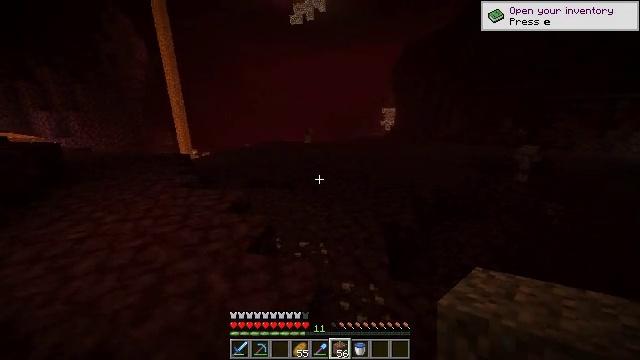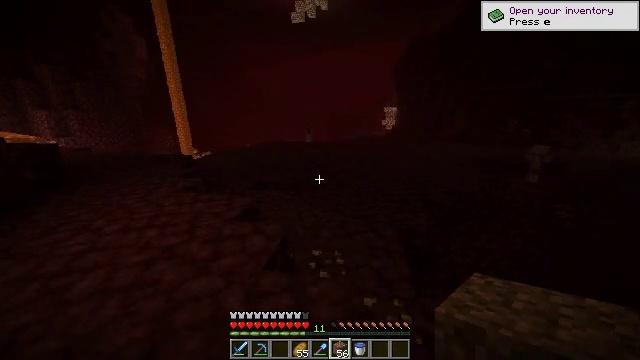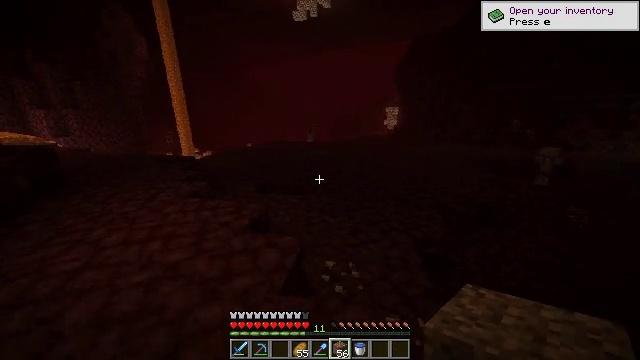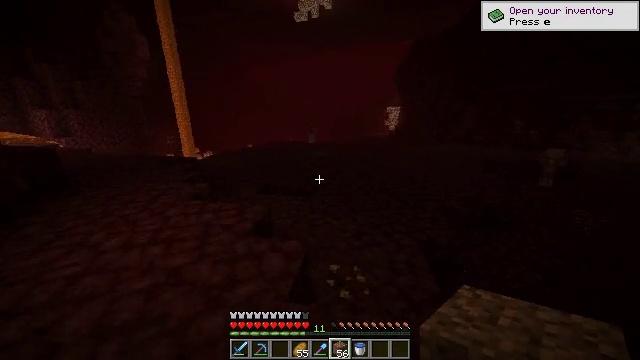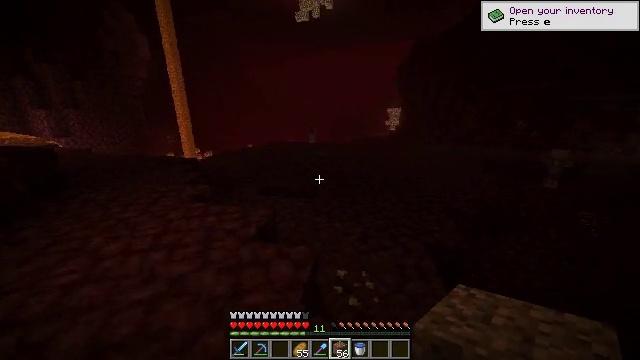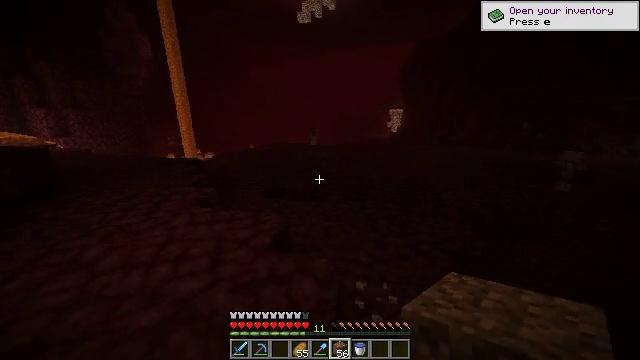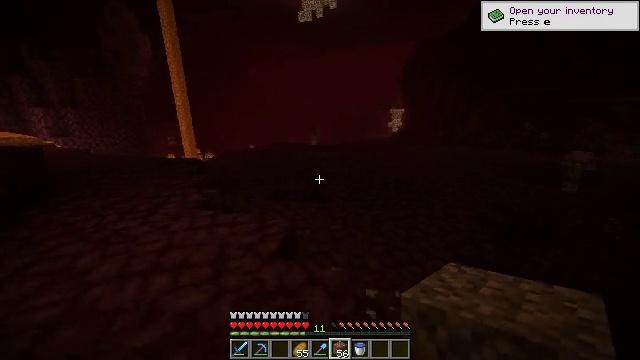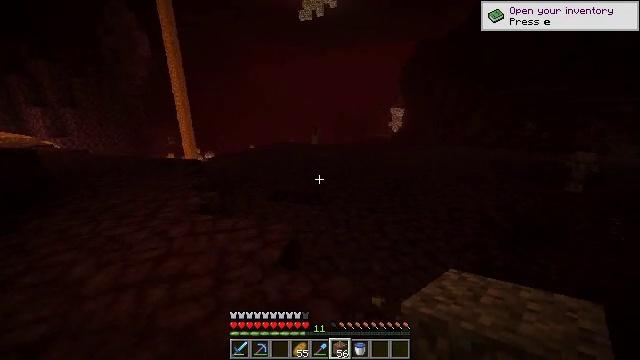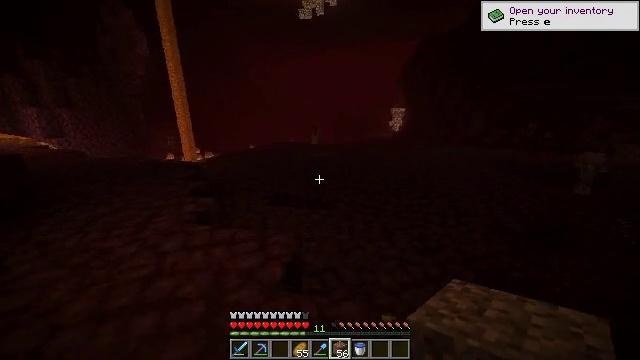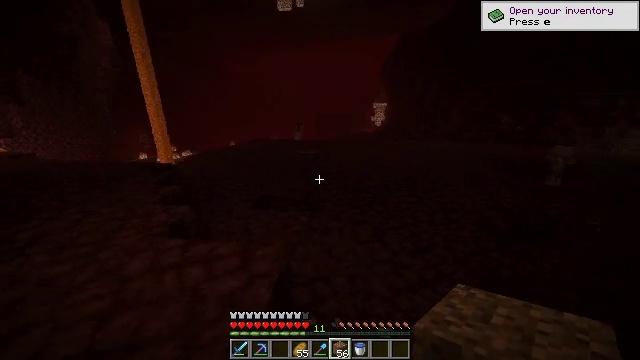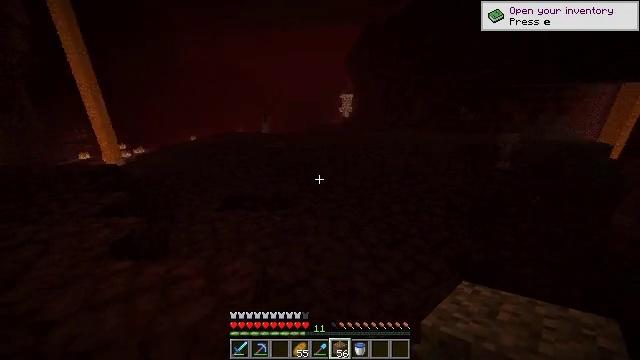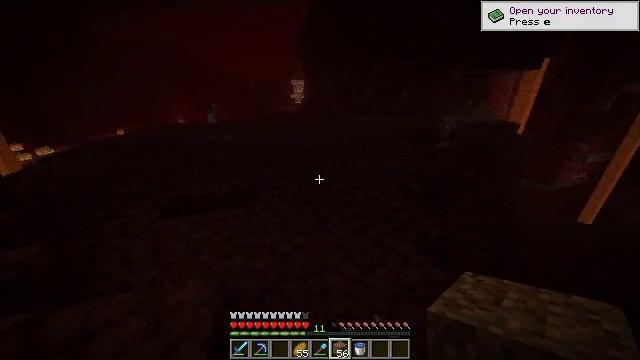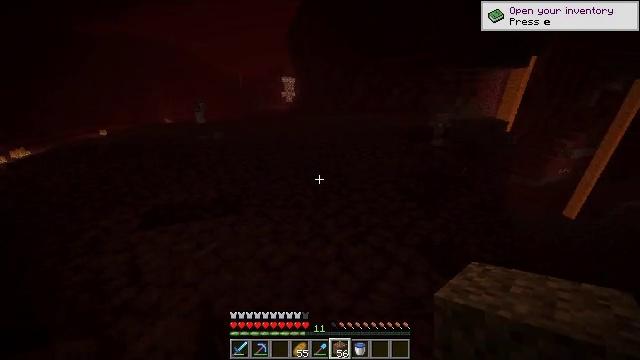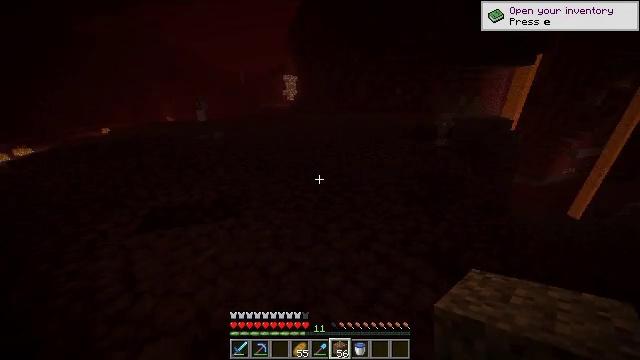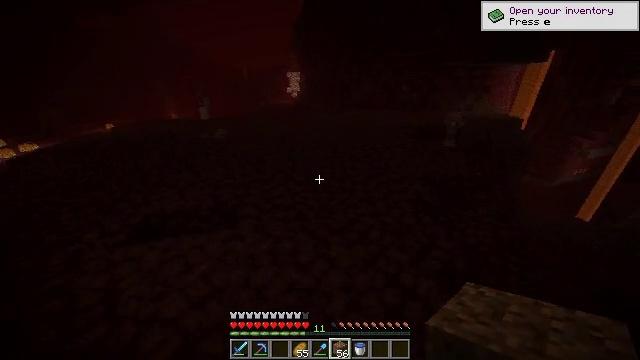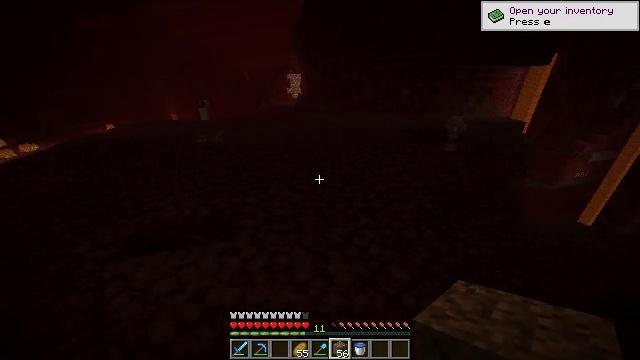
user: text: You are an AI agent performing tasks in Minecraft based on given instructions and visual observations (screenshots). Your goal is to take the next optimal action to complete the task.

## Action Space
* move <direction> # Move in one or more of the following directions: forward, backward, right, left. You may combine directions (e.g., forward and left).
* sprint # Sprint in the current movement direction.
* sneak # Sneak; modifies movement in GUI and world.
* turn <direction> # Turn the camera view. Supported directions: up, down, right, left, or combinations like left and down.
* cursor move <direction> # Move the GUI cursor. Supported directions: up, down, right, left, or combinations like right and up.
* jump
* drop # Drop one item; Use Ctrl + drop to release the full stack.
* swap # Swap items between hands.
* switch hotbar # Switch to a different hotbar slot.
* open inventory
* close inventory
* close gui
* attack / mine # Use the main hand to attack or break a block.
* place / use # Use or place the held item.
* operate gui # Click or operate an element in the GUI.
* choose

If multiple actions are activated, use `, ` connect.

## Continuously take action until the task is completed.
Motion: motion action
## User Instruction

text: Break the bone block to gather material.
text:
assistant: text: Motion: move forward and move left
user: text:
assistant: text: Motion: move forward and move left
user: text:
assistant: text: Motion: move forward and move left
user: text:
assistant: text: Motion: move forward and move left
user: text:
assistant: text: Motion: move forward and move left
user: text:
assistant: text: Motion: move forward
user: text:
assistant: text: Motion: move forward
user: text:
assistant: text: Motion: move forward
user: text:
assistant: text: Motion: move forward, turn right and down
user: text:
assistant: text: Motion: move forward, turn right and down
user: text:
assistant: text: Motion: move forward, turn right and down
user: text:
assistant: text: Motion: move forward, turn right
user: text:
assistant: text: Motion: move forward
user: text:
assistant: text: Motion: move forward
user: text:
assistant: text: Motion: move forward, jump
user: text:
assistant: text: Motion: move forward, jump
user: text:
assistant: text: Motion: move forward, jump
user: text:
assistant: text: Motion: move forward, jump
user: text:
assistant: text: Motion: move forward, jump
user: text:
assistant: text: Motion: move forward, jump
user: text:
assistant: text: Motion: move forward, jump
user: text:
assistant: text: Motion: move forward, jump
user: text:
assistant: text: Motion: move forward and move left, jump
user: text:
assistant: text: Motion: move forward and move left, jump
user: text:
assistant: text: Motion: move forward and move left, jump
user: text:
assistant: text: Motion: move forward and move left, turn left, jump
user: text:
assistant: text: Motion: move forward and move left, turn left and up, jump
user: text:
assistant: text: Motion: move forward and move left, jump
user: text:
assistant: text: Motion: move forward and move left, turn left and up, jump
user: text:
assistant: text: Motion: move forward and move left, turn left and up, jump